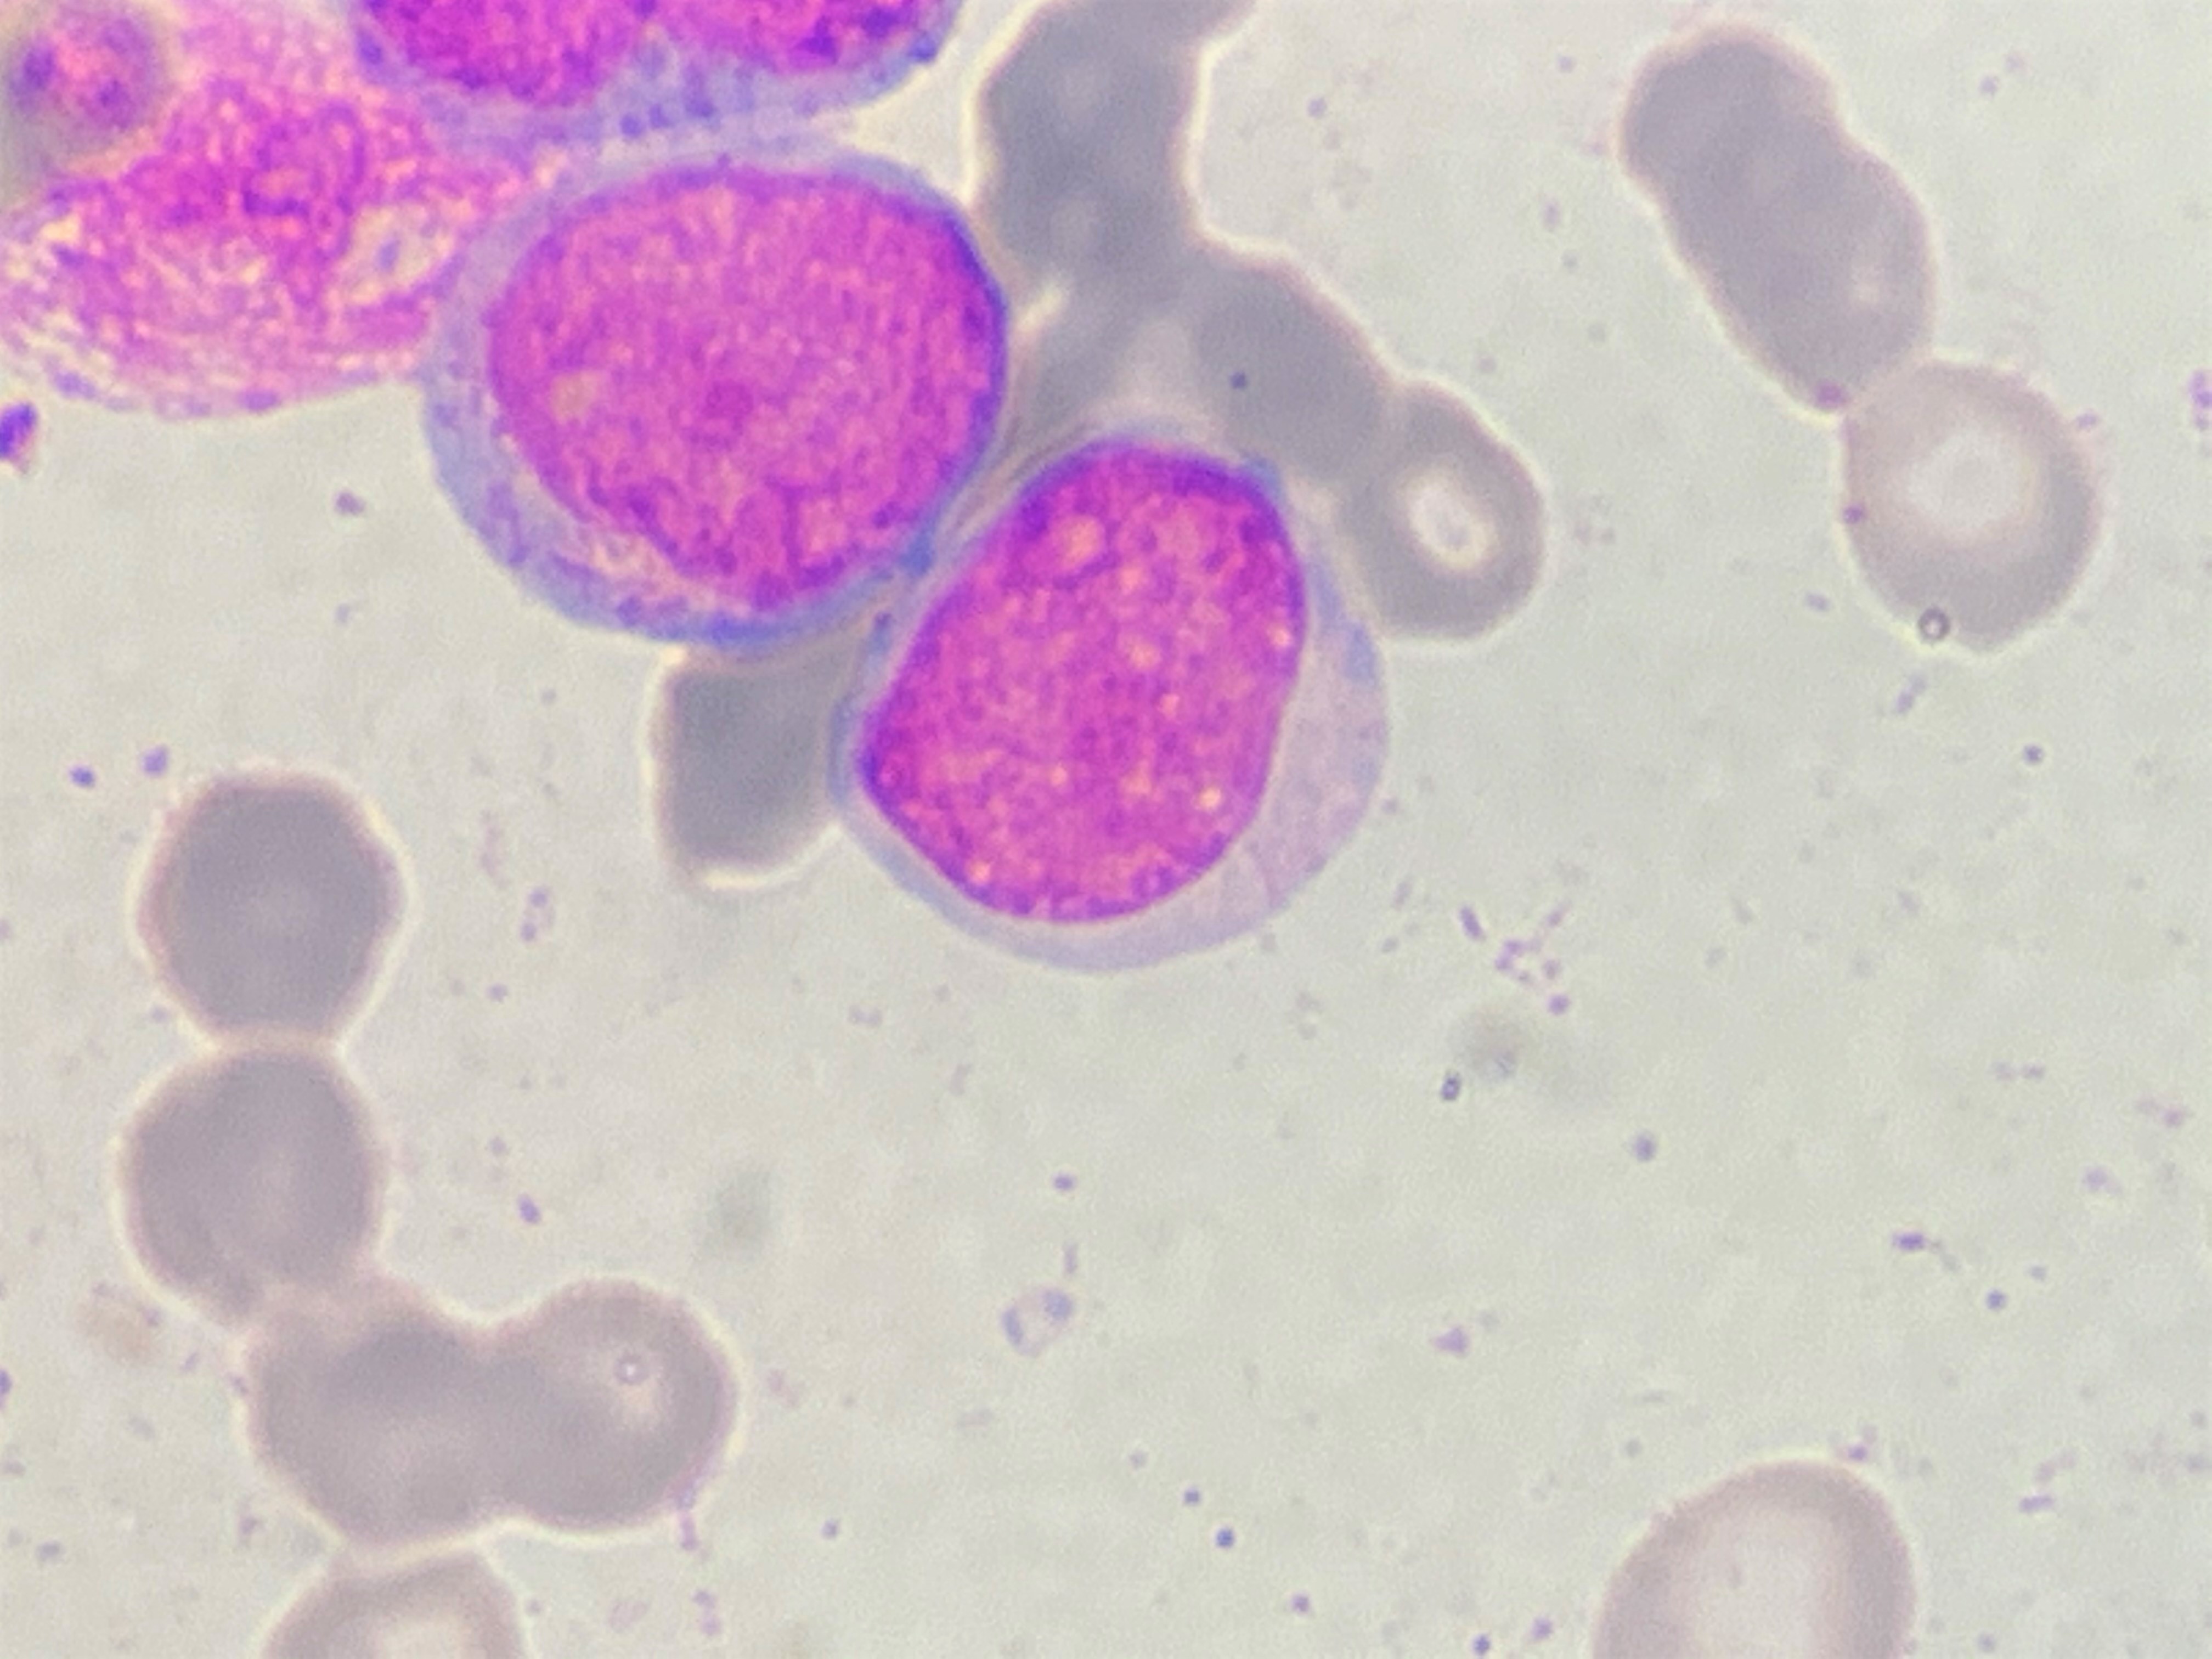
Cell type: BLAST CELLS